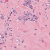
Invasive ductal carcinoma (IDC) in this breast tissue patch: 0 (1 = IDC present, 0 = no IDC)